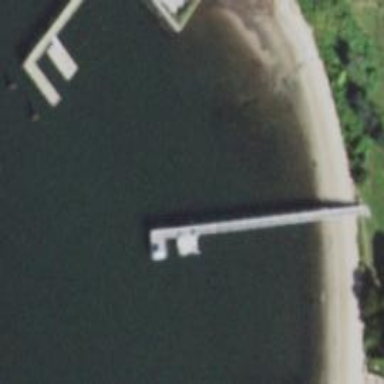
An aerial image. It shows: Man-made pier.